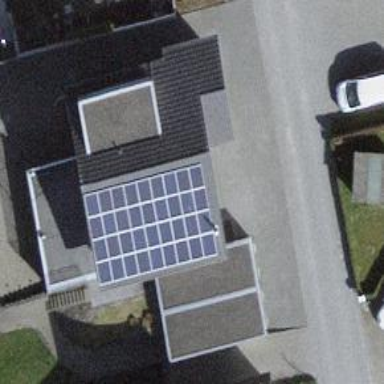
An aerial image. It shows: Solar power generator.